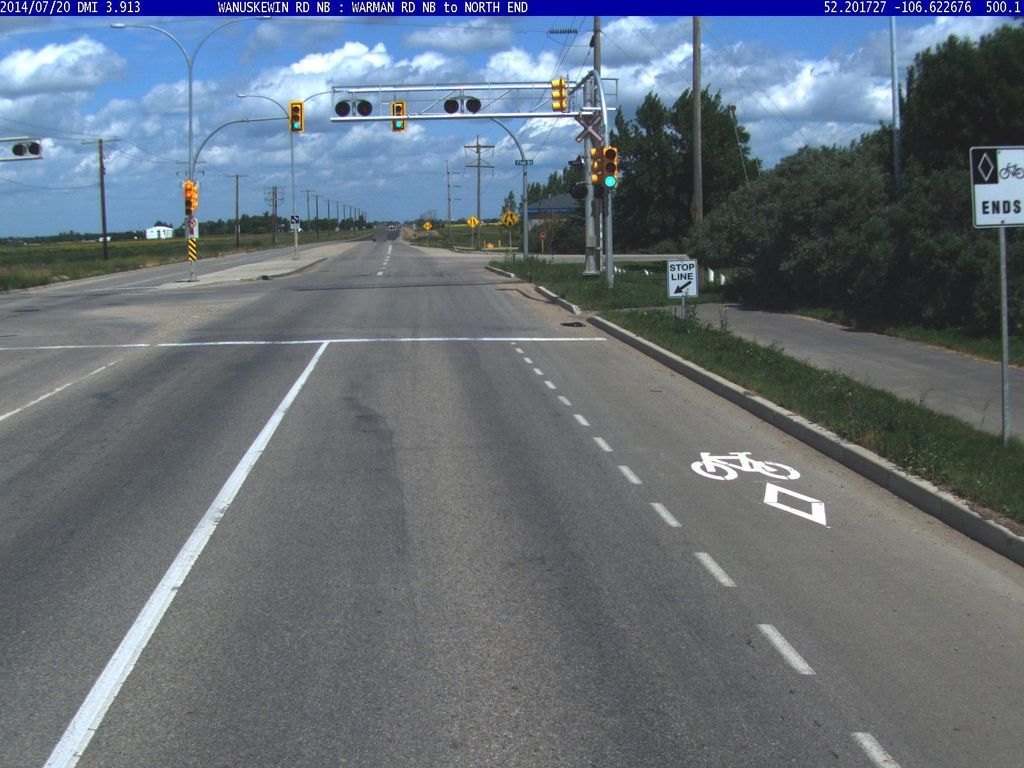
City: saskatoon